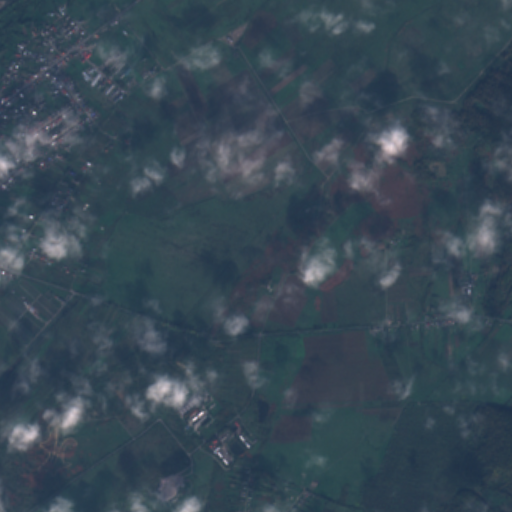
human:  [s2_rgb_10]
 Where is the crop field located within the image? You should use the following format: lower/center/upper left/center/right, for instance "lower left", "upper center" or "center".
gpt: The crop field is located in the upper left of the image.
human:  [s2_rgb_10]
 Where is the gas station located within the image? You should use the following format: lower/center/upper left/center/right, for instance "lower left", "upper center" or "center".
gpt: The gas station is located in the upper left of the image.
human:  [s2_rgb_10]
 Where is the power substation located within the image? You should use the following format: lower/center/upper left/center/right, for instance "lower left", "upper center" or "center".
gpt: The power substation is located in the lower center of the image.
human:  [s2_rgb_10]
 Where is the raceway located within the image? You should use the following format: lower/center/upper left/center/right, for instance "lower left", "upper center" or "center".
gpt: The raceway is located in the lower left of the image.
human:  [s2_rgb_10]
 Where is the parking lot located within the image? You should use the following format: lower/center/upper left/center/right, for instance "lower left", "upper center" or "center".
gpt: There is no parking lot in the image.